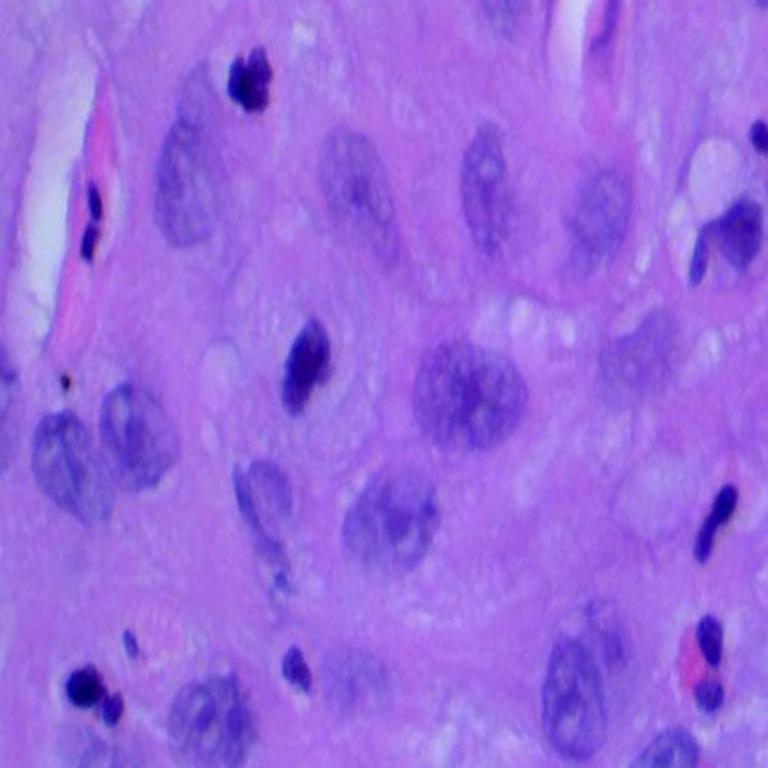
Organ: lung
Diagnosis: squamous carcinomas